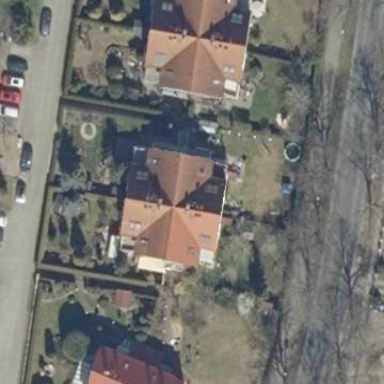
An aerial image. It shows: Gabled roof on residential building.